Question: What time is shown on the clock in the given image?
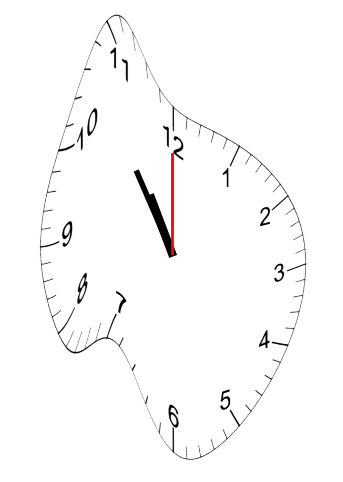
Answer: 10:54:00